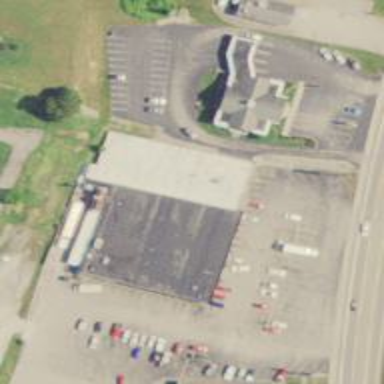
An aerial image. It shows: Supermarket.